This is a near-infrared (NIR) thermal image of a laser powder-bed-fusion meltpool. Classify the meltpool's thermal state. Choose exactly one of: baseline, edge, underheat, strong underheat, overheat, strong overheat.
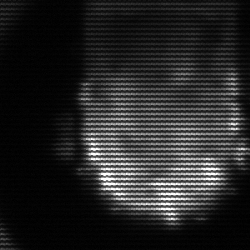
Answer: baseline